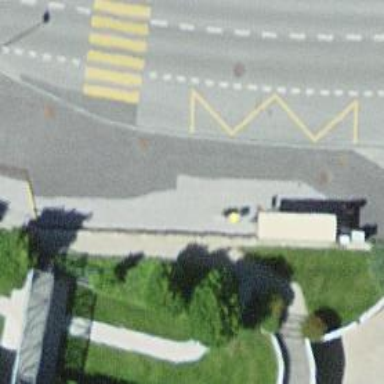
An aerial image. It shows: Post box.